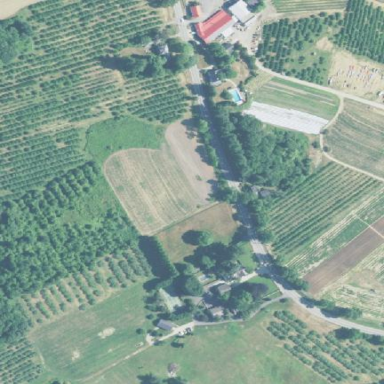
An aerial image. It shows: Orchard.